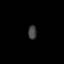
Tissue: prostate
Cell type: Fibroblasts
Senescence score: 0.698
Nuclear area (px): 117
Mean DAPI intensity: 64.658